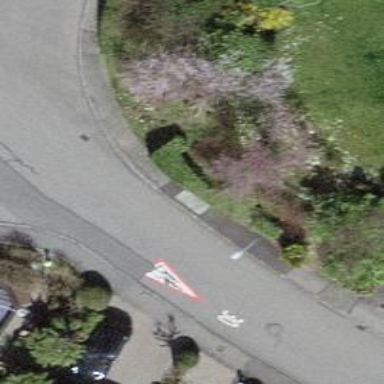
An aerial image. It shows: Kerb serving as barrier.